Question: I created an Outlook bar with tree controls and would like to have it auto size to always fully display the text of the tree control. Ideally the border in the picture would move so that "Healthcare Merchandising" is fully visible.

newDimbar is a CMFCOutlookBar object created in CMainFrame.
I have tried stretching it:
'''
void CTreeDrill::OnTvnItemexpanded(NMHDR *pNMHDR, LRESULT *pResult)
{
LPNMTREEVIEW pNMTreeView = reinterpret_cast<LPNMTREEVIEW>(pNMHDR);
HTREEITEM hItem = pNMTreeView->itemNew.hItem;
RECT treeRect;
GetItemRect(GetChildItem(hItem), &treeRect, FALSE);
CMainFrame *pMain = (CMainFrame*)AfxGetMainWnd();
int iStretch = treeRect.right;
pMain->m_ctlNewDimBar.StretchPane(iStretch, FALSE);
EnsureVisible(GetChildItem(hItem));
}
'''
and using move:
'''
void CTreeDrill::OnTvnItemexpanded(NMHDR *pNMHDR, LRESULT *pResult)
{
RECT treeRect;
RECT newRect;
RECT dimRect;
GetItemRect(GetChildItem(hItem), &treeRect, FALSE);
CMainFrame *pMain = (CMainFrame*)AfxGetMainWnd();
pMain->m_ctlNewDimBar.GetWindowRect(&dimRect);
newRect = dimRect;
newRect.right = treeRect.right;
pMain->m_ctlNewDimBar.MoveWindow(newRect);
EnsureVisible(GetChildItem(hItem));
}
'''
without luck. What am I missing?
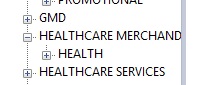
Answer: # Solution
I'm happy i found it because this is something i would have to do too in the future, you need to use <URL>.
## Why using CWnd::SetWindowPos?
i don't know, it's the only one that worked for me
## Why use CFrameWndEx::RecalcLayout and not only call RecalcLayout() of the CMFCOutlookBar?
Because if you just recalculate the layout of the <URL> will make the whole frame reacalculate and so if you have tabbed document views they will be updated/resized accordingly.
## Your case
you will have to calculate the whole width of the tree, not only the item, and then use the <URL>.
'''
newDimbar.GetWindowRect(pos);
ScreenToClient(&pos);
UINT flags = SWP_NOZORDER | SWP_NOMOVE;
newDimbar.SetWindowPos(NULL, 0, 0, iNewWidth, pos.Height(), flags);
'''